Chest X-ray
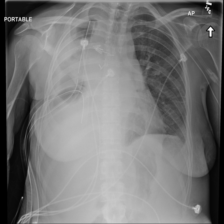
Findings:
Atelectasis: negative
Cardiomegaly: negative
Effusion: negative
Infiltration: negative
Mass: negative
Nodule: negative
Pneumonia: negative
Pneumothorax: negative
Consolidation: negative
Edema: negative
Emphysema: negative
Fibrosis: negative
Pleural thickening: negative
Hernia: negative